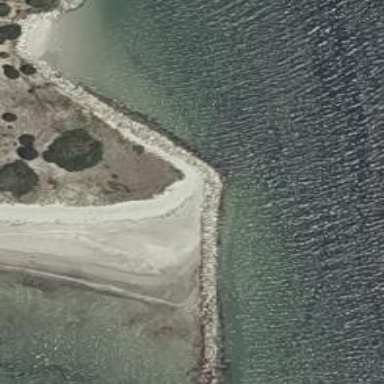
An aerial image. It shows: Breakwater designated as Breakwater.